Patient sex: M
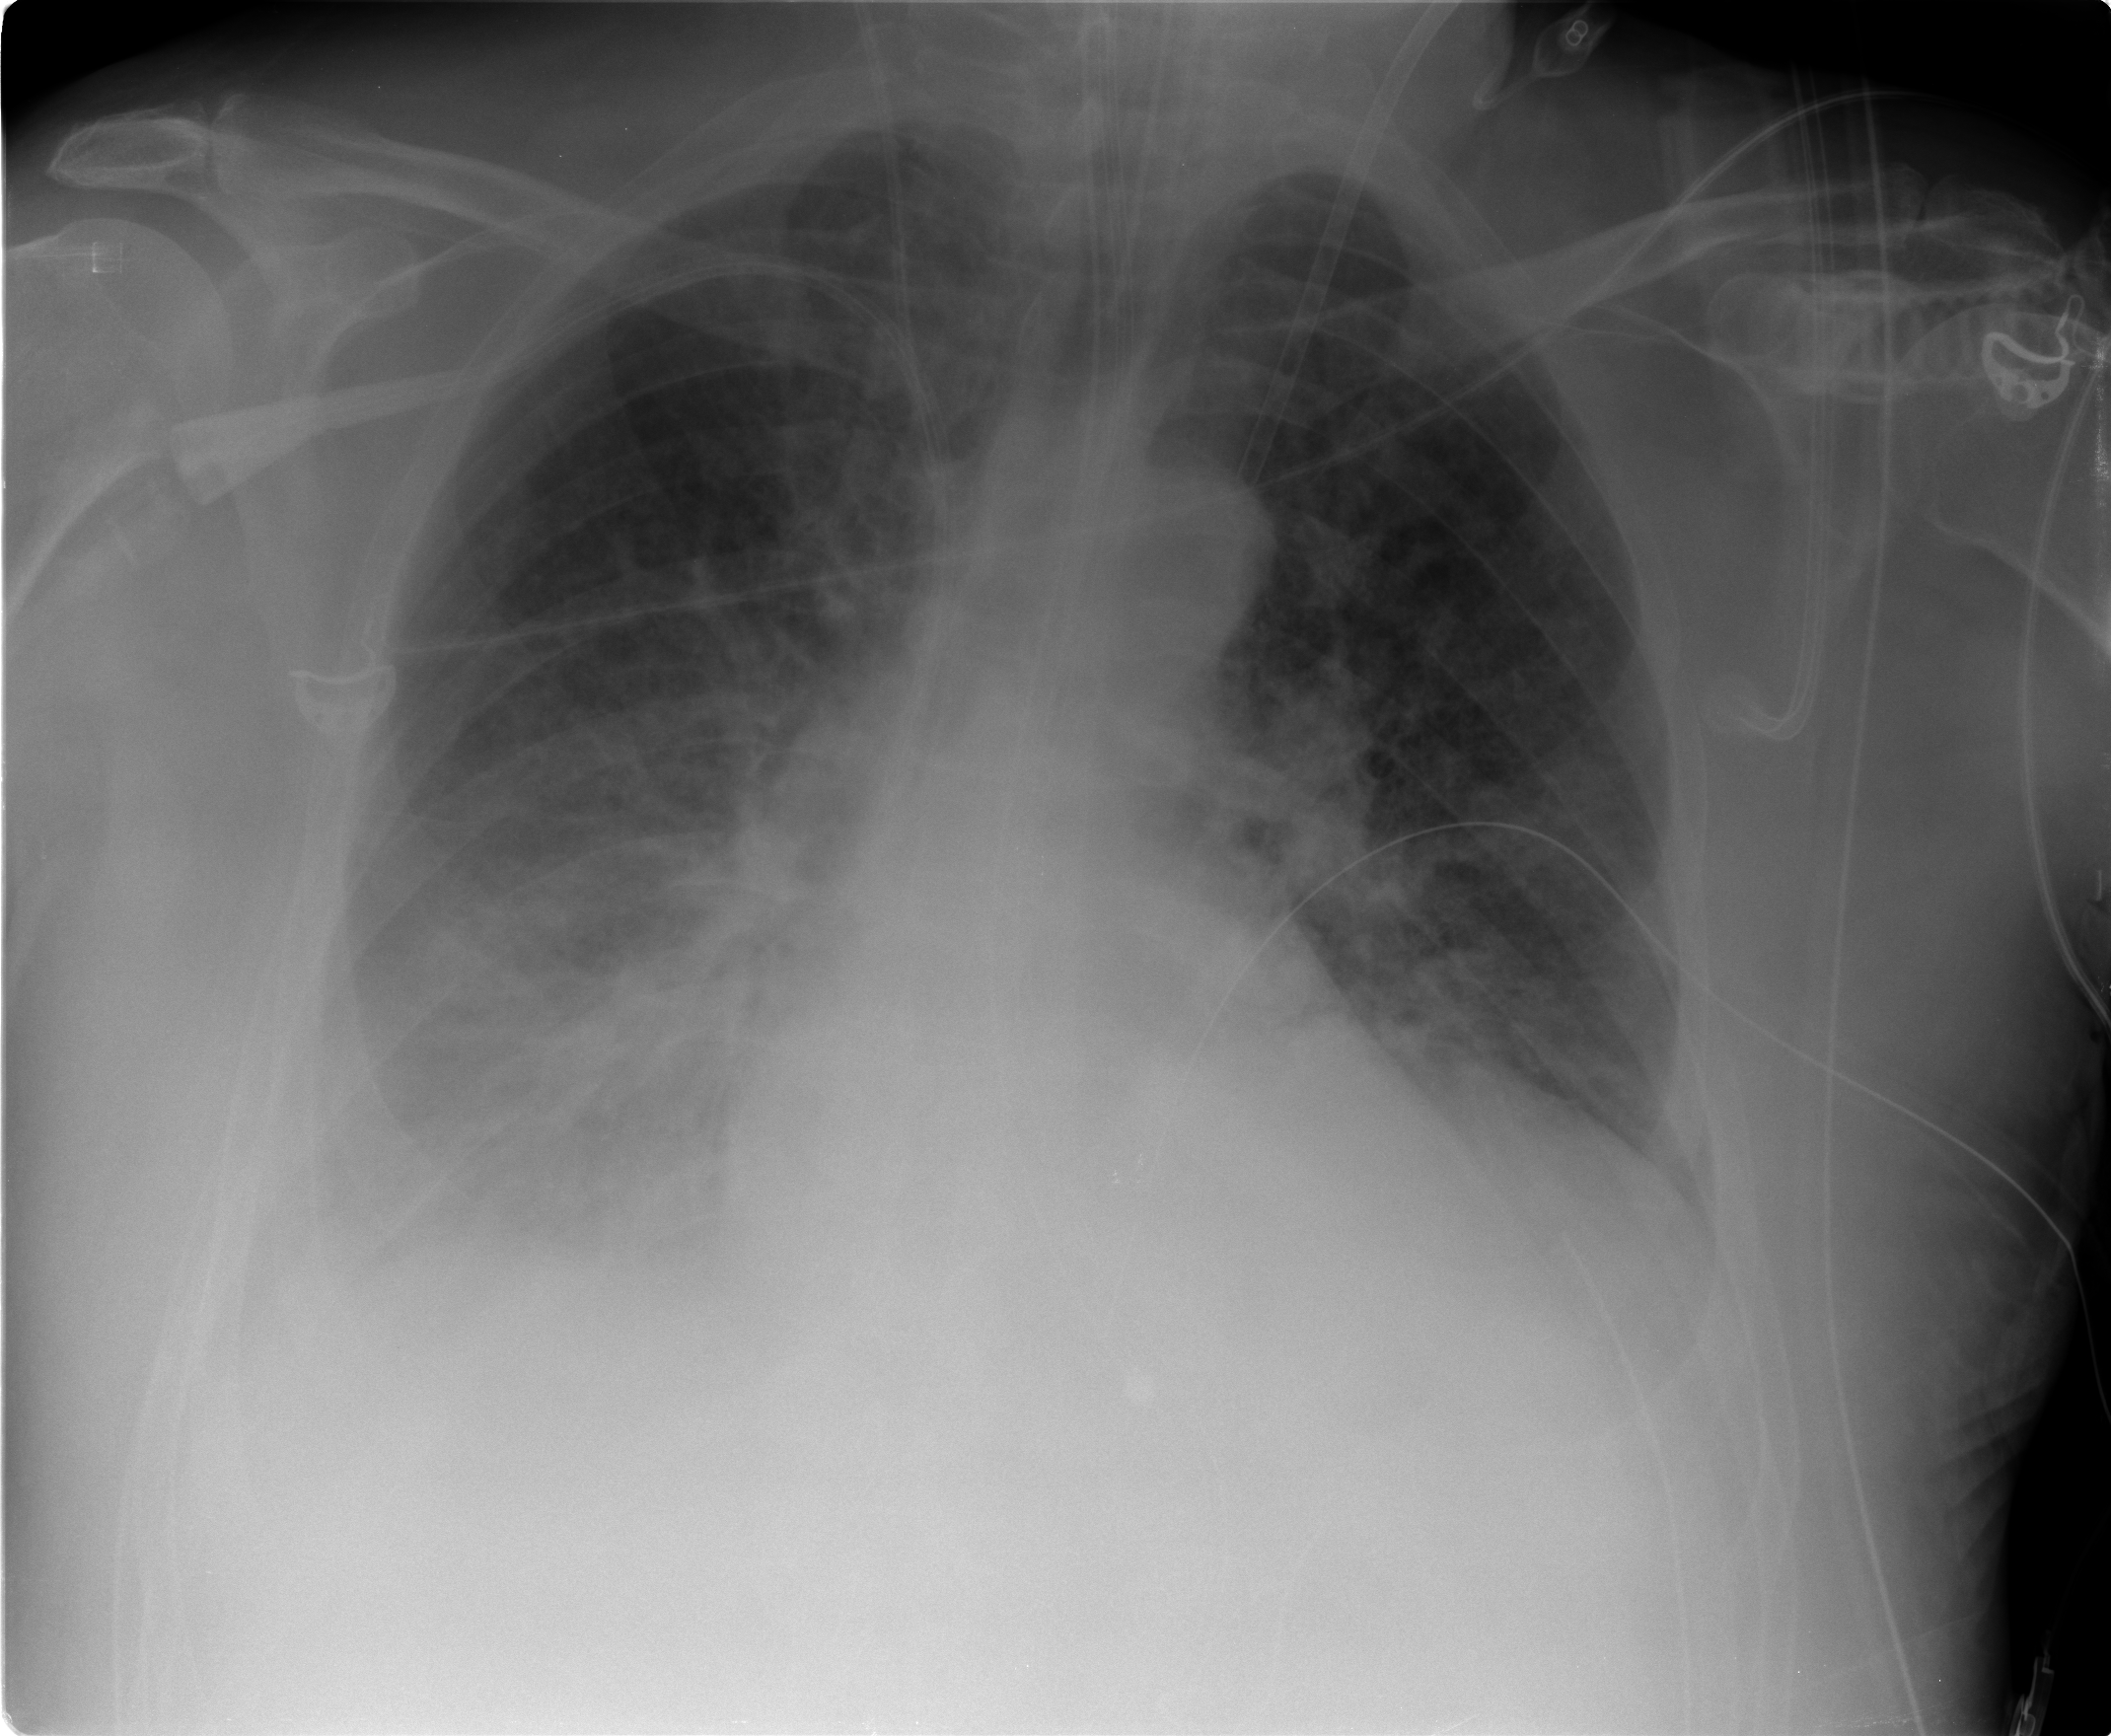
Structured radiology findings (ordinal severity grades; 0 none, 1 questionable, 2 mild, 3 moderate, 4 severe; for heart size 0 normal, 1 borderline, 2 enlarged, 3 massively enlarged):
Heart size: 1
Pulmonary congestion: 3
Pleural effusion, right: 3
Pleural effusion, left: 2
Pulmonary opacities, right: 2
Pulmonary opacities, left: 2
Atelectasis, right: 2
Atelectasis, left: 2